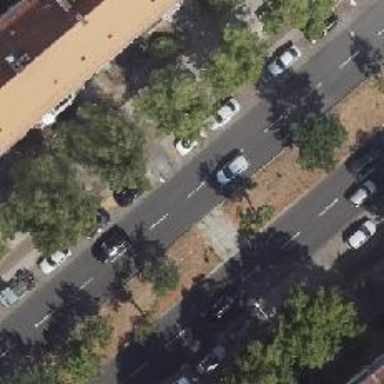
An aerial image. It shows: Secondary road with asphalt surface. There is cycle track on the right side.